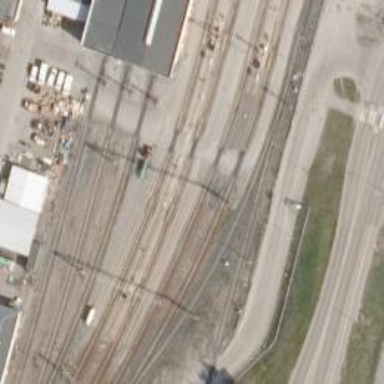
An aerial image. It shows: Railway signal.